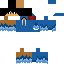
A male human skin with medium skin, wearing brown long hair dressed in a blue hoodie and brown pants, featuring a closed mouth.